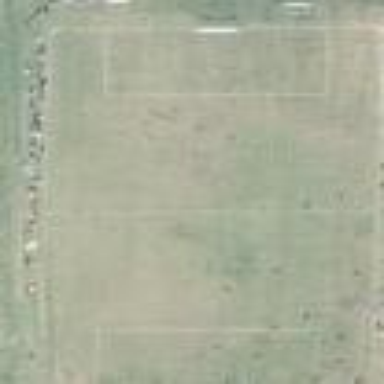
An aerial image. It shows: Grass pitch used for soccer.